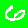
Digit: 6